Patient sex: F
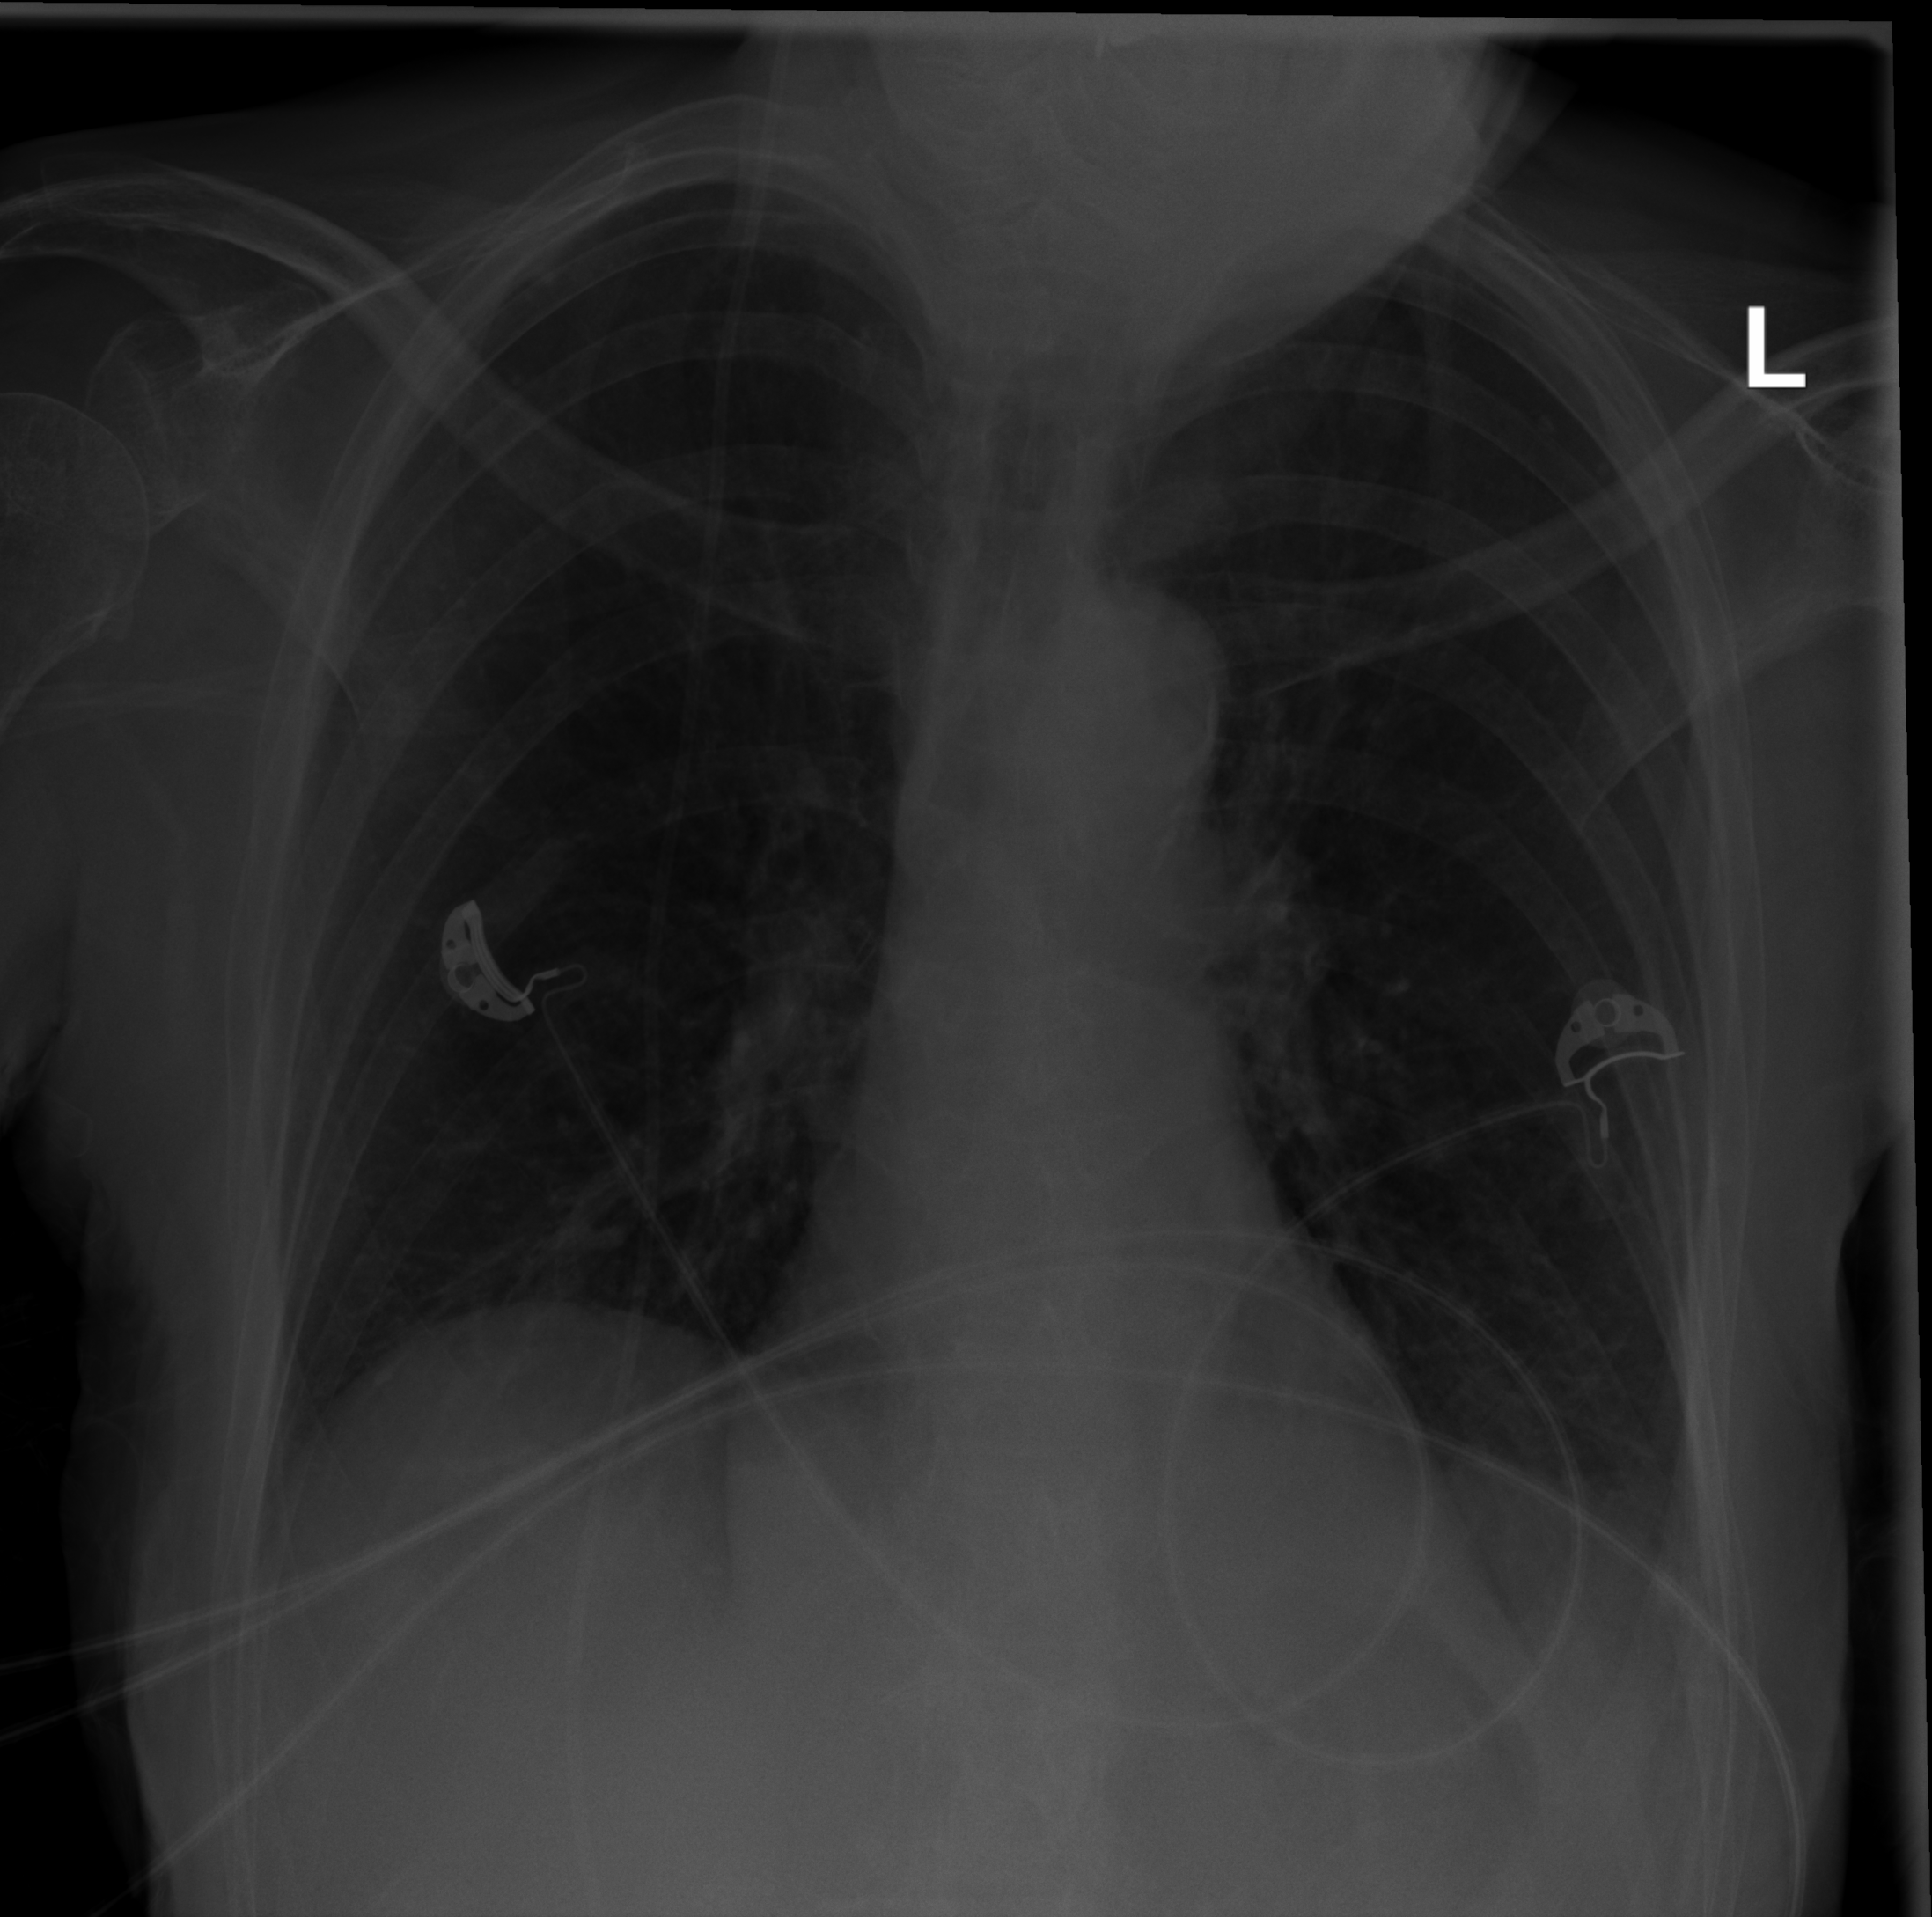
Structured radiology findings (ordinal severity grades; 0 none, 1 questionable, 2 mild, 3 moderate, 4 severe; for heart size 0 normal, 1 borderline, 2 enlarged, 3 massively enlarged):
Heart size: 0
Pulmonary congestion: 0
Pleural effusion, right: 0
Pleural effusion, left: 2
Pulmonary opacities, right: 0
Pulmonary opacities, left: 0
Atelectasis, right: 0
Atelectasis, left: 2